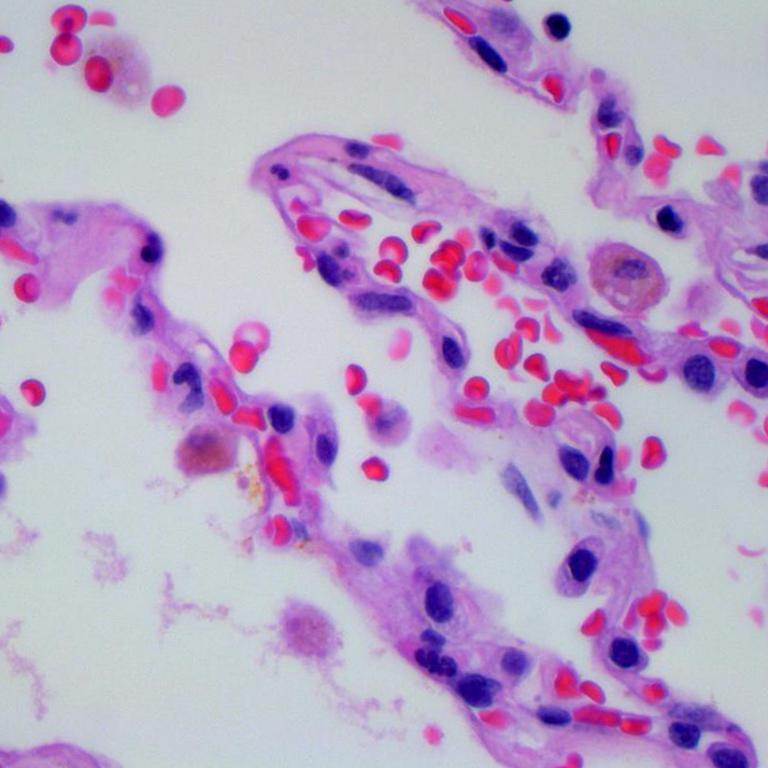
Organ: lung
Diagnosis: benign